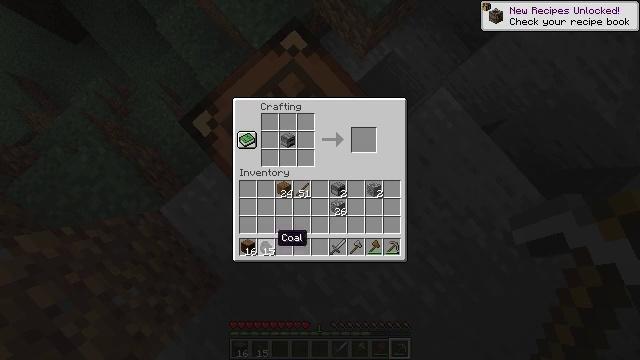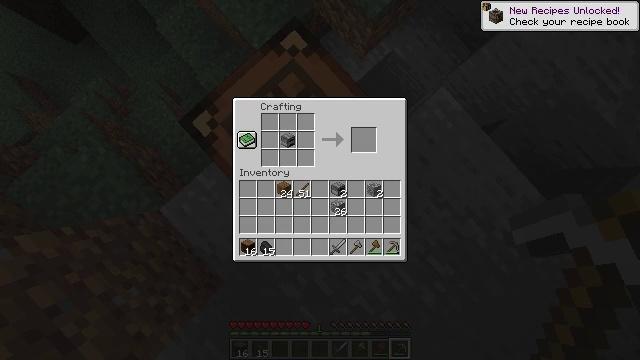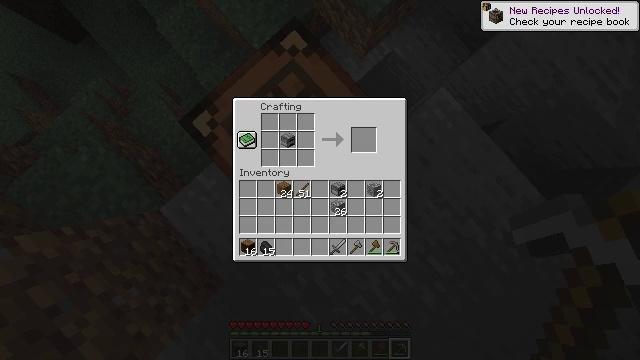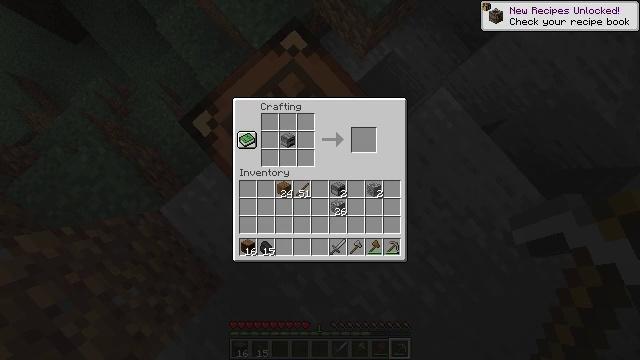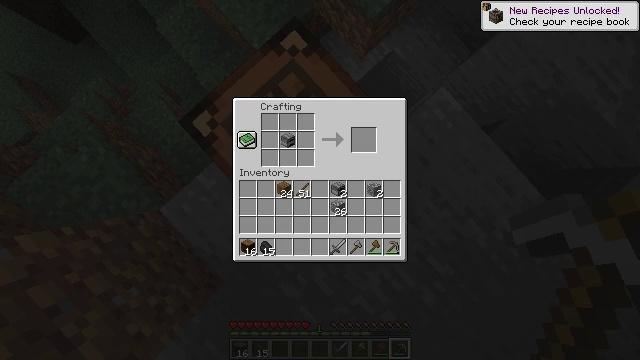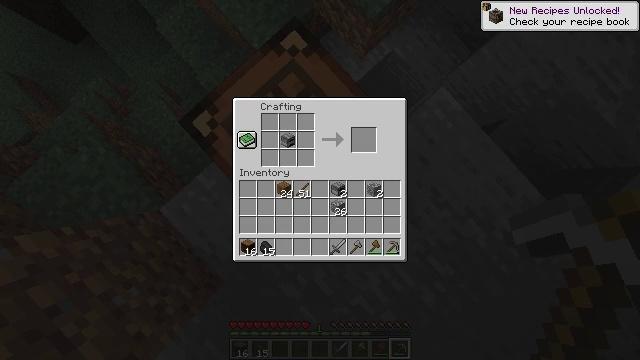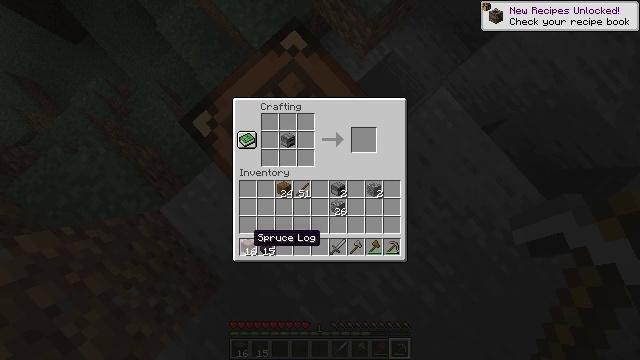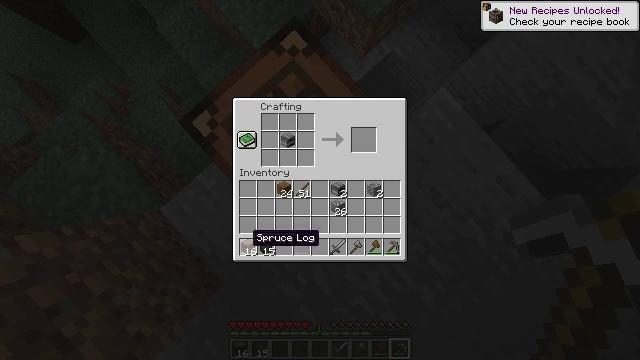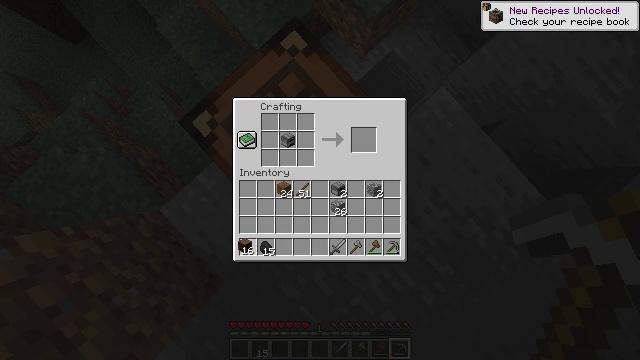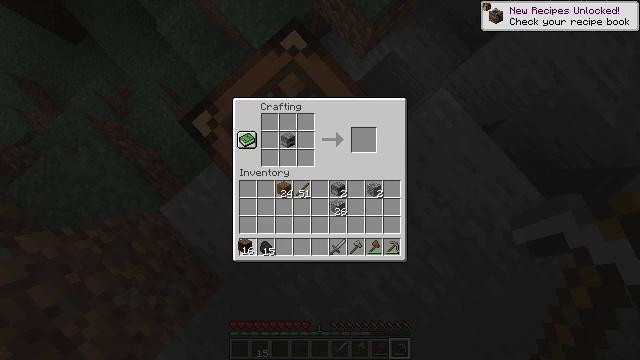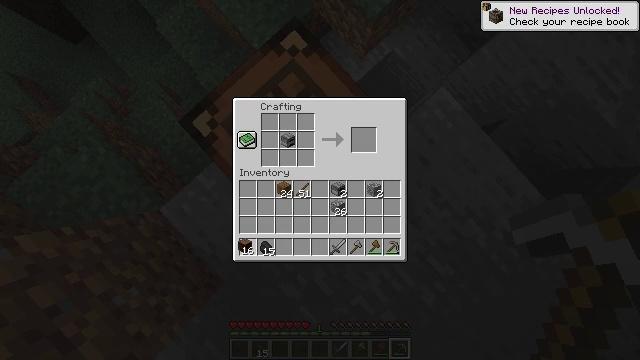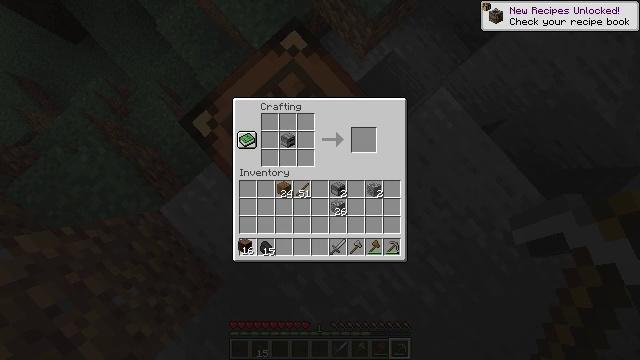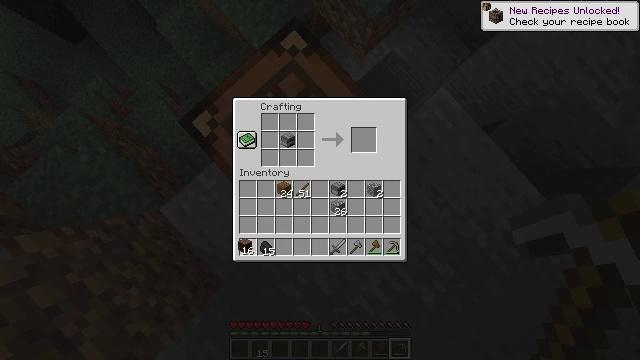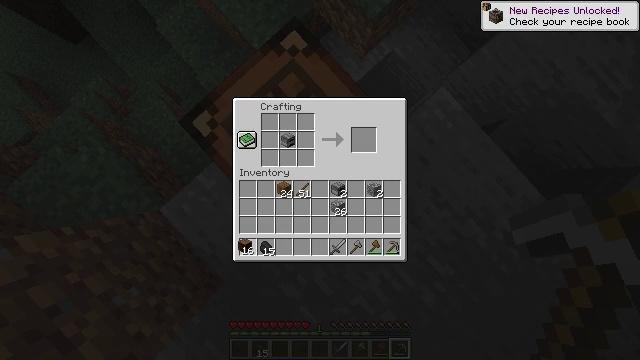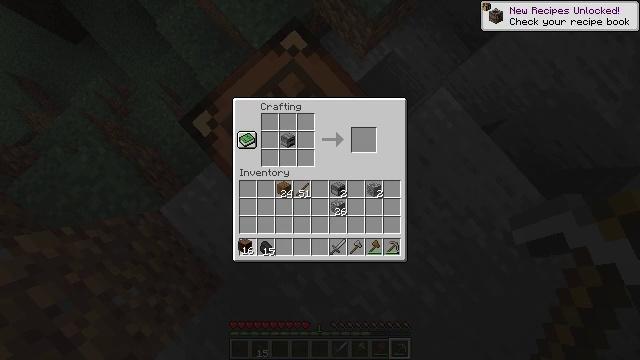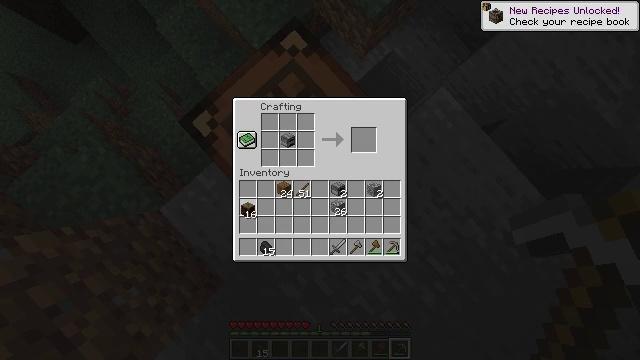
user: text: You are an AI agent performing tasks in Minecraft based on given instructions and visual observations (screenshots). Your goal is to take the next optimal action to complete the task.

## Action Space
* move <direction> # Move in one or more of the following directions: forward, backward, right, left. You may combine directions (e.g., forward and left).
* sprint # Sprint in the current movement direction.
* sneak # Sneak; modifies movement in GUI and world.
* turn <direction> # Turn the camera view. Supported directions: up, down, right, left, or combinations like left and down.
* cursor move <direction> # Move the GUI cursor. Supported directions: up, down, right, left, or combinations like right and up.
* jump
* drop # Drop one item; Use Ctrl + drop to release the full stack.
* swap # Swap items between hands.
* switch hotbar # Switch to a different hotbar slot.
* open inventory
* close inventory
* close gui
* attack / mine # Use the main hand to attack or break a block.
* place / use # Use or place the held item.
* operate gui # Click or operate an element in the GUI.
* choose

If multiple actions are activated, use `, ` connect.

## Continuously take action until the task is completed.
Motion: motion action
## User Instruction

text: Create a smoker using the crafting table.
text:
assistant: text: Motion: cursor move down
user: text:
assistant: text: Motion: cursor move left
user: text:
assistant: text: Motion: no_op
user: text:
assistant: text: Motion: no_op
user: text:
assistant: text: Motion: no_op
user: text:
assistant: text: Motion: cursor move left and up
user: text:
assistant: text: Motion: no_op
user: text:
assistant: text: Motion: operate gui
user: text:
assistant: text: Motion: operate gui
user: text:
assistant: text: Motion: no_op
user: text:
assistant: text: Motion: no_op
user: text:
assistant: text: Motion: no_op
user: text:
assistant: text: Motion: no_op
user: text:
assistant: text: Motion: no_op
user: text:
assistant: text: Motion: cursor move up
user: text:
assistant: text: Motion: cursor move up
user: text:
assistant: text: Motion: cursor move right and up
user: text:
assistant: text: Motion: no_op
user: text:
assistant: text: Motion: no_op
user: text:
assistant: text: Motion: no_op
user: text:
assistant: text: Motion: no_op
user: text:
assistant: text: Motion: no_op
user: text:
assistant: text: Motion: choose
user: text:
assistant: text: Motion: choose
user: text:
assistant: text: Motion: no_op
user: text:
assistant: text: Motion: no_op
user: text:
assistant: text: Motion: cursor move right
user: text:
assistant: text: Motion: no_op
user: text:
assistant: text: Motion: no_op
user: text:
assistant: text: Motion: cursor move right